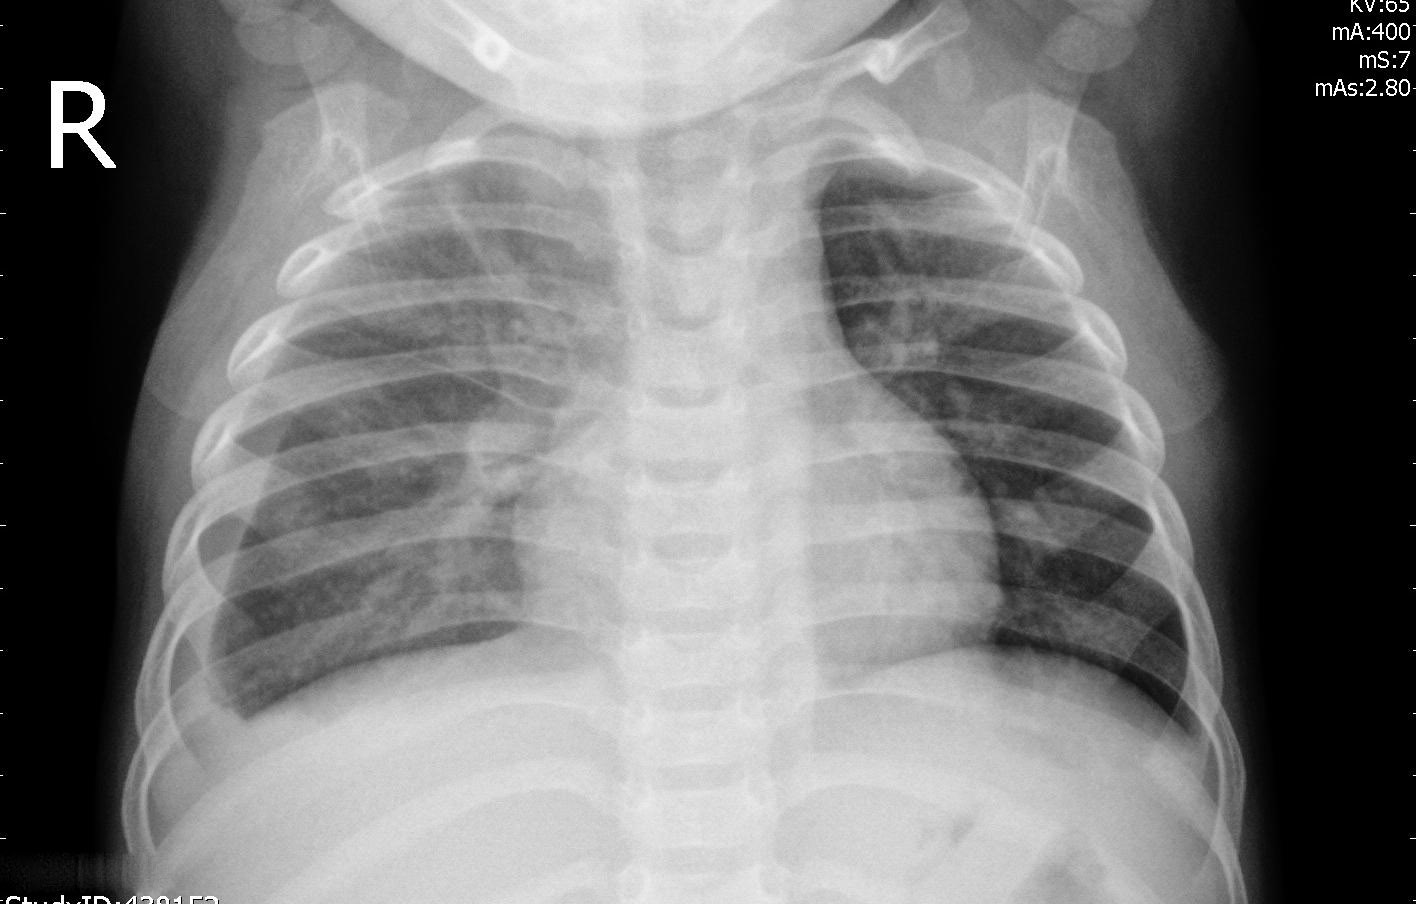
Diagnosis: PNEUMONIA